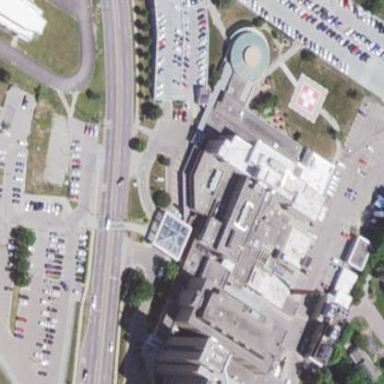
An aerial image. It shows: Hospital with helipad.